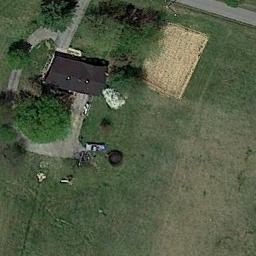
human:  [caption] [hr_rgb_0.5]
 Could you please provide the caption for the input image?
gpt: There are several roads of different lengths beside the sparse residential .

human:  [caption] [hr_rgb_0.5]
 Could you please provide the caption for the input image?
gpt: In a sparse residential area there is a grey house and several green trees surrounded by grass .

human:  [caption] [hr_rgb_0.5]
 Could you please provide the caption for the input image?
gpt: The road is lined with lush woods  There is a house in the middle of the woods .

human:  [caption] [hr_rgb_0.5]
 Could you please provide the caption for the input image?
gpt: The sparse residential is on the grass next to some trees and a road .

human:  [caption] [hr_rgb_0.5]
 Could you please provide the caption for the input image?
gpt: A sparse residential area with a black building on the green meadow .